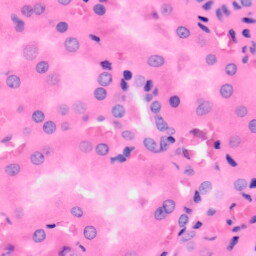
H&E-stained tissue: Kidney